Question: I already configured my '.ebextensions' directory to install SLL files and configure 'ssl.conf' apache file. Everything is working perfect, instead the 'DocumentRoot' of my 'ssl.conf' that is not overwriting my Elastic Beanstalk default 'DocumentRoot'.
Problem: When I access <URL> its also pointing to '/home' instead '/dashboard' folder.
---
Elastic BeanStalk Default DocumentRoot:

---
Directory Files:
'''
home/ -> Accessed by http://www.mydomain.com/
...
dashboard/ -> Accessed by https://dashboard.mydomain.com (DocumentRoot isn't working, its also pointing to /home)
...
framework/ (Secure)
'''
---
ssl.conf:
'''
LoadModule ssl_module modules/mod_ssl.so
Listen 443
<VirtualHost *:443>
ServerName dashboard.mydomain.com
DocumentRoot /var/www/html/dashboard -- NOT WORKING
<Proxy *>
Order deny,allow
Allow from all
</Proxy>
SSLEngine on
SSLCertificateChainFile "/etc/httpd/ssl/gd_bundle.crt"
SSLCertificateFile "/etc/httpd/ssl/cert.crt"
SSLCertificateKeyFile "/etc/httpd/ssl/key.key"
ProxyPass / http://localhost:80/ retry=0
ProxyPassReverse / http://localhost:80/
ProxyPreserveHost on
LogFormat "%h (%{X-Forwarded-For}i) %l %u %t "%r" %>s %b "%{Referer}i" "%{User-Agent}i""
ErrorLog /var/log/httpd/elasticbeanstalk-error_log
TransferLog /var/log/httpd/elasticbeanstalk-access_log
</VirtualHost>
'''
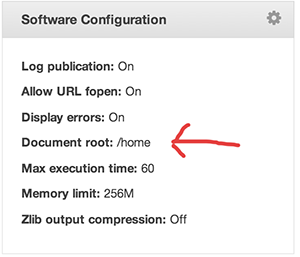
Answer: I did some tests and I found out that the ProxyPass directive does not simply redirect every request from port 443 to localhost:80 (as one could easily thought), but basically repeats the request to Apache from scratch, through the port 80 (at least, that's what I understood).
So, if you want to set any environment variable, you need to do it in the matching VirtualHost, adding to your .conf something like this:
'''
Listen 80
<VirtualHost *:80>
DocumentRoot /var/www/html/dashboard
</VirtualHost>
'''
This will be executed with every request (80 or 443).
I have no idea why, but here two suggestions: the .conf in /etc/httpd/conf.d are processed in alphabetical order.
This doesn't explain why your configuration don't take over, because the environmental variables are set in aws_env.conf
BUT... take a look to aws_env.conf: you'll find some hints (it looks like the name of documentRoot is somewhat changed: for example, in my version is PHP_DOCUMENT_ROOT).
Good luck, let us know if you find out.